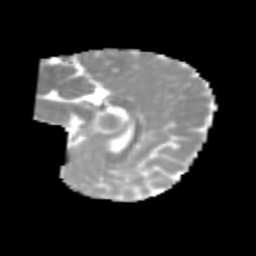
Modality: MD
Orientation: sagittal
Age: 6
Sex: female
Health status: healthy